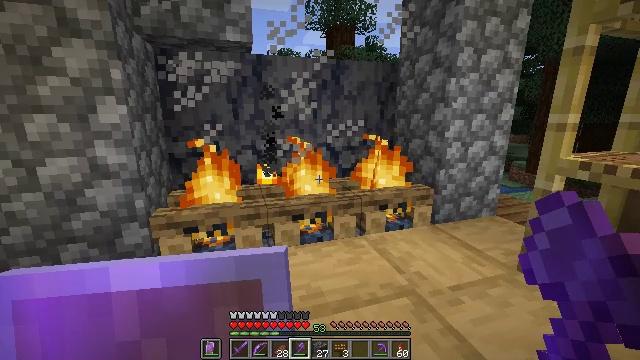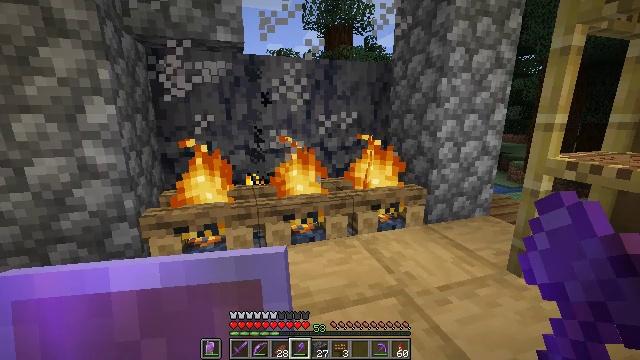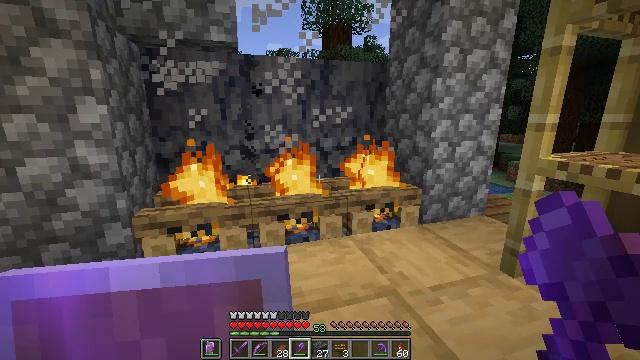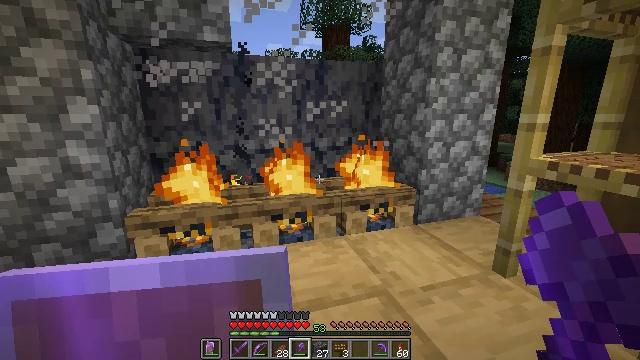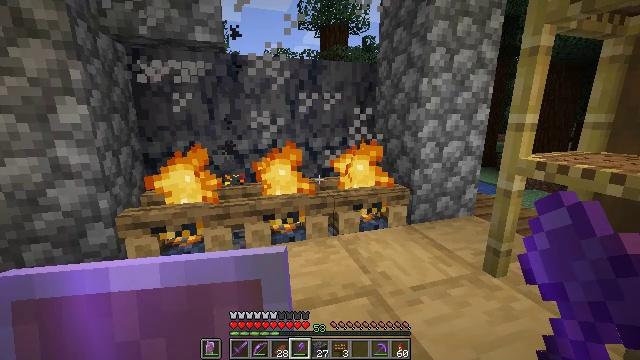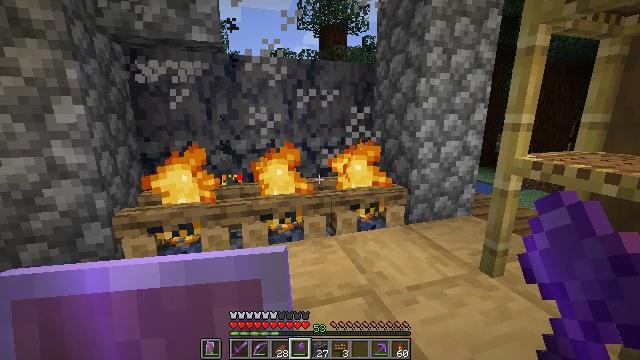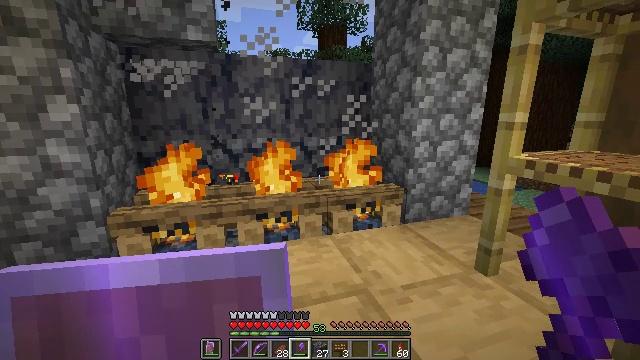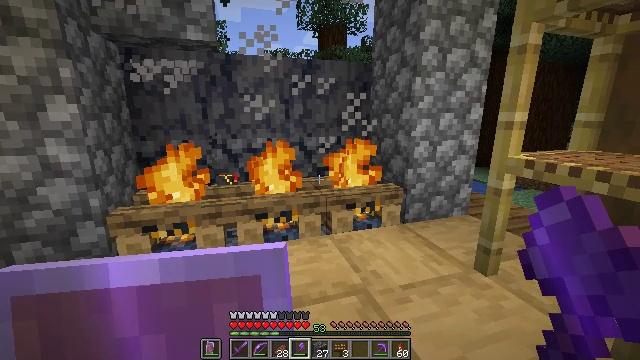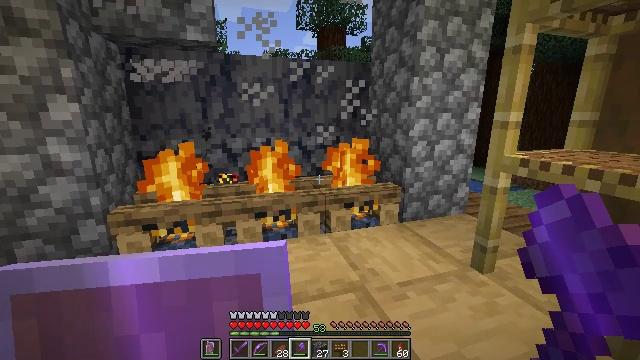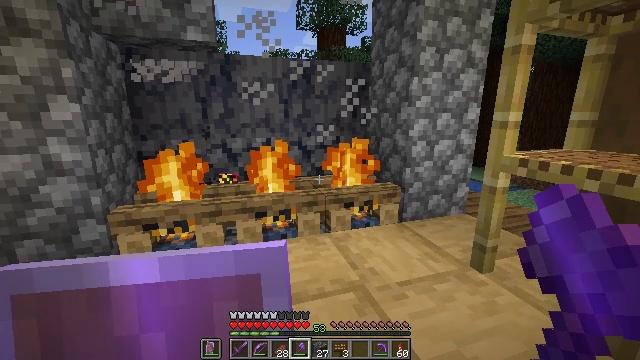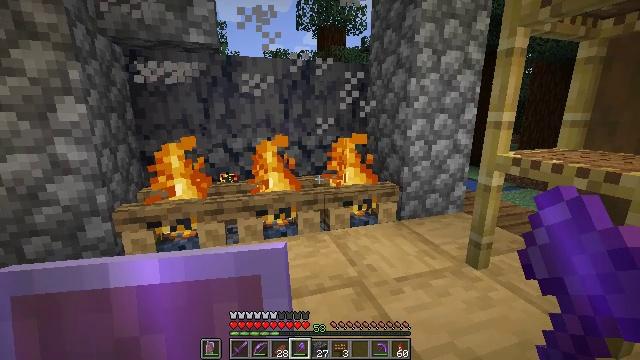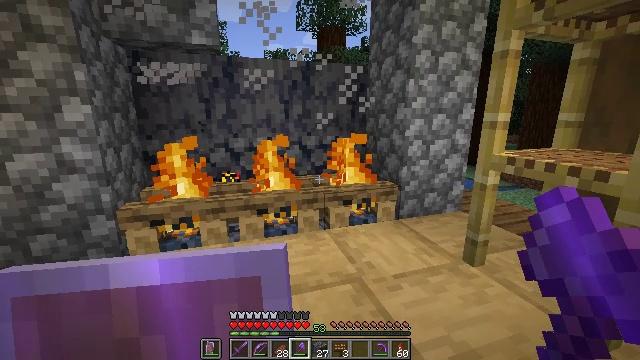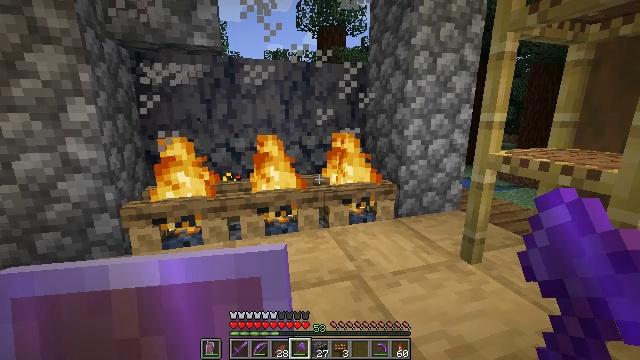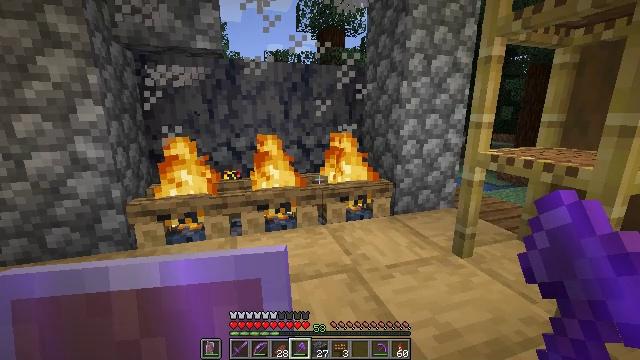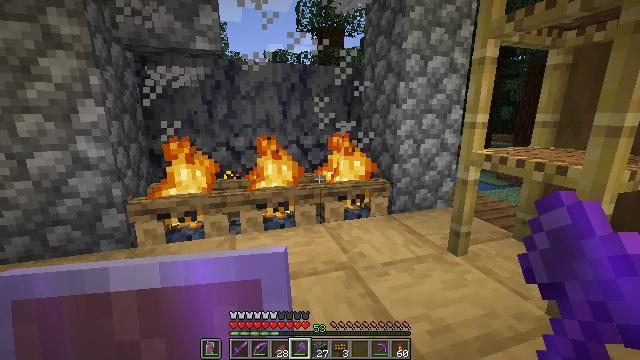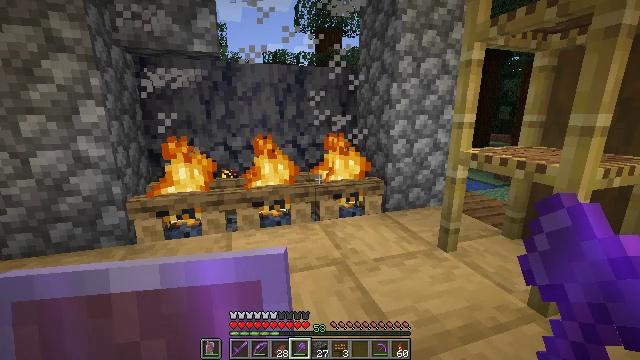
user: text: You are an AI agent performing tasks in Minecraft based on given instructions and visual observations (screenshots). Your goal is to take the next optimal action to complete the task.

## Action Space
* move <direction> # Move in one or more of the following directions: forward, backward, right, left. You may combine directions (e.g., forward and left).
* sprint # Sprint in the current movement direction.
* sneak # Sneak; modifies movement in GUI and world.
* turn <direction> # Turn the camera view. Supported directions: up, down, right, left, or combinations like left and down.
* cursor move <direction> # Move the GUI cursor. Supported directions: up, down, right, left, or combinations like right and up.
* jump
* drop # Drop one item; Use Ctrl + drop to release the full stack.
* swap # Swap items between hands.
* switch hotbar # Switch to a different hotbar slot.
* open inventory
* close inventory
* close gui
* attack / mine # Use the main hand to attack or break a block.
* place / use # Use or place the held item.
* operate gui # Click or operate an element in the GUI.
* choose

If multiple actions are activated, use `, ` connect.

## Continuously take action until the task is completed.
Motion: motion action
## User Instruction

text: Destroy the campfire carefully.
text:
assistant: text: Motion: move right, sneak
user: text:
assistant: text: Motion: move right, sneak
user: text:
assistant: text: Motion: move right, sneak
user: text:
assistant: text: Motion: move right, sneak
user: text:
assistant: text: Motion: sneak
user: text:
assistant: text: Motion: sneak
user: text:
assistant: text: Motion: sneak
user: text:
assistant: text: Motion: move back, sneak
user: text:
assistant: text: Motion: move back, sneak
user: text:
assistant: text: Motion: move back, sneak
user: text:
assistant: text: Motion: move back, sneak
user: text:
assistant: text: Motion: move back, sneak
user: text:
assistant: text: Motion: move back and move right, sneak
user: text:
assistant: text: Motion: move back and move right, sneak
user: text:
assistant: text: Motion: move back and move right, sneak
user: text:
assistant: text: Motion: move back and move right, sneak
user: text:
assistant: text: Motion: move back and move right, sneak
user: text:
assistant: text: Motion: move back and move right, sneak
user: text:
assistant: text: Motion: move back and move right, sneak
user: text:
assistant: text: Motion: move back and move right, sneak
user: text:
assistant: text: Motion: move back and move right, sneak
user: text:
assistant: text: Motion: move back and move right, sneak
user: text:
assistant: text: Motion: move back and move right, sneak
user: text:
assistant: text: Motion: move back and move right, sneak
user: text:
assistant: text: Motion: move back and move right, sneak
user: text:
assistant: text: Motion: move back and move right, sneak
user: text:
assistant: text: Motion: move back and move right, sneak
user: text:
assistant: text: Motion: move back and move right, sneak
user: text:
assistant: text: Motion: move back and move right, sneak
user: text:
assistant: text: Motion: move back and move right, sneak